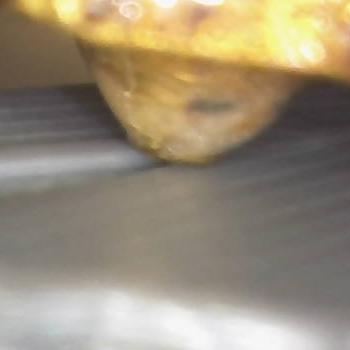
Flow rate: 88%